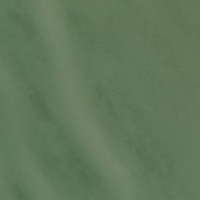
EUNIS habitat code: 14
Species observed at this site:
Tachybaptus ruficollis
Corvus corone
Podiceps cristatus
Cyanistes caeruleus
Fulica atra
Anas crecca
Anas platyrhynchos
Troglodytes troglodytes
Aythya ferina
Dendrocopos major
Aythya fuligula
Fringilla coelebs
Buteo buteo
Columba palumbus
Chroicocephalus ridibundus
Turdus merula
Cygnus columbianus
Larus michahellis
Cygnus olor
Ardea alba
Spatula clypeata
Mareca strepera
Parus major
Mergus merganser
Pica pica
Anser anser
Garrulus glandarius